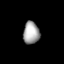
Tissue: prostate
Cell type: T cells
Senescence score: 0.3277
Nuclear area (px): 358
Mean DAPI intensity: 163.285